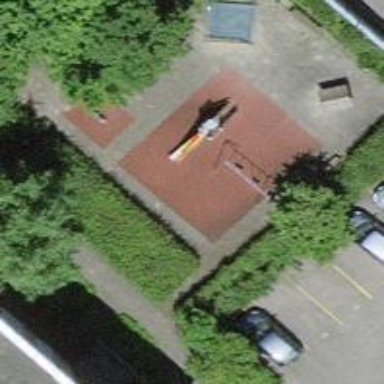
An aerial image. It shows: Playground area for leisure activities on the land.